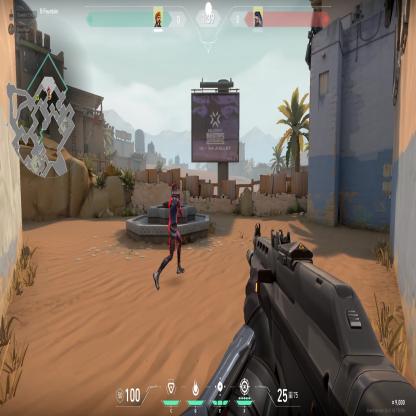
Label: enemy